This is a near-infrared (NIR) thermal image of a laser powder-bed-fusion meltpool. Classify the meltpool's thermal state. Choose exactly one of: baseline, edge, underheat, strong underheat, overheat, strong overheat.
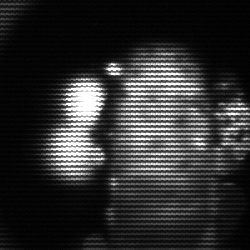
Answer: strong underheat